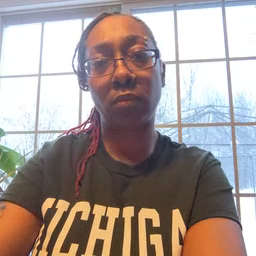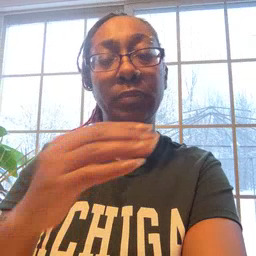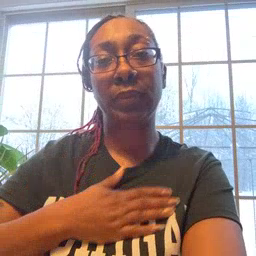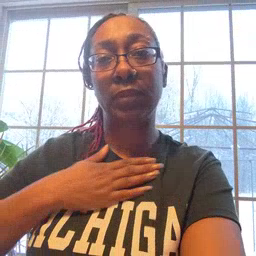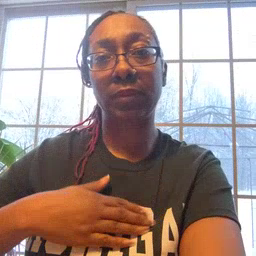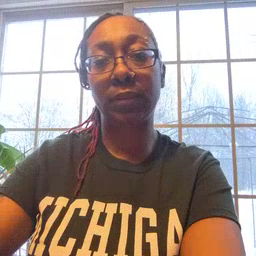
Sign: please